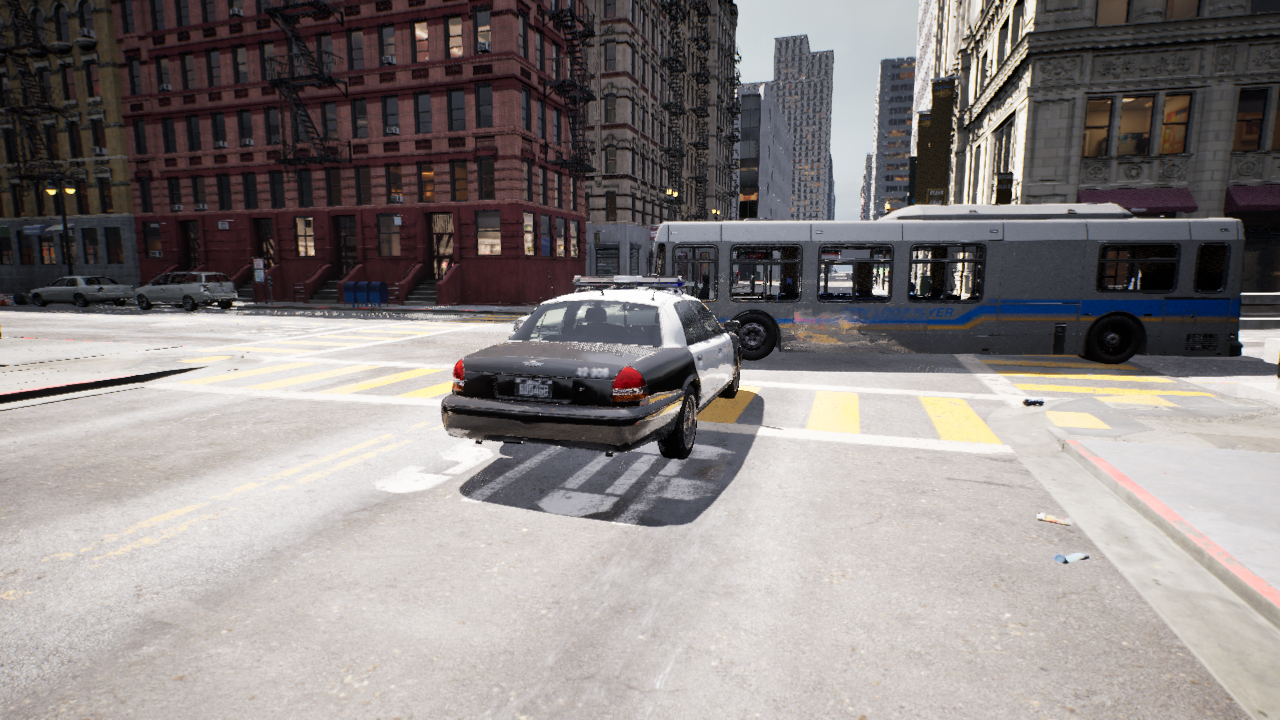
Venue: residential
Lighting: clear day
Vehicle rig: sedan